Aerial crown-view tile of a tropical tree (Barro Colorado Island, Panama), acquired 20250715:
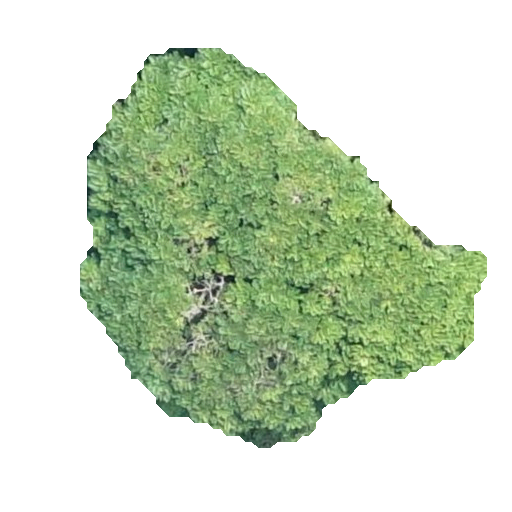
Species: Jacaranda copaia
GBIF accepted scientific name: Jacaranda copaia
Crown area: 152.017 m²